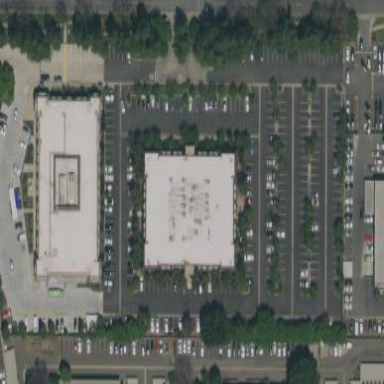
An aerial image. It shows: Commercial building.